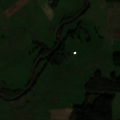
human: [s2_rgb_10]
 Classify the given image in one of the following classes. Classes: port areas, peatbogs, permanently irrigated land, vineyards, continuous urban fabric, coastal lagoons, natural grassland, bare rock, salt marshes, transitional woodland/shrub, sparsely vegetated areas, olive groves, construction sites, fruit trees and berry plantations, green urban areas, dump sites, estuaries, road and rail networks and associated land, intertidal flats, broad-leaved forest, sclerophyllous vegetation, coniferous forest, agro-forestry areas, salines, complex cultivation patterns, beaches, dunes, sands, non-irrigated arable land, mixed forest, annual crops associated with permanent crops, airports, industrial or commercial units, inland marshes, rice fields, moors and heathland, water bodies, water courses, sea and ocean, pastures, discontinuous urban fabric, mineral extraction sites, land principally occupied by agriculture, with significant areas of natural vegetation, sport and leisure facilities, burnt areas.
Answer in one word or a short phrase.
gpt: non-irrigated arable land, pastures, complex cultivation patterns, mixed forest, transitional woodland/shrub